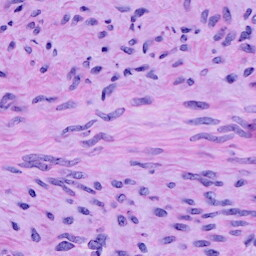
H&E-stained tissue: Cervix